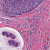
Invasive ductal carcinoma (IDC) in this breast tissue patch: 1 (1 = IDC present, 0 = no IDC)